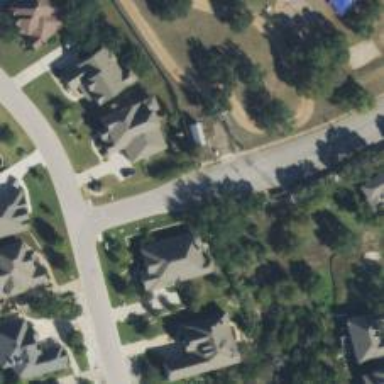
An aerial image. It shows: Asphalt road within gated community.